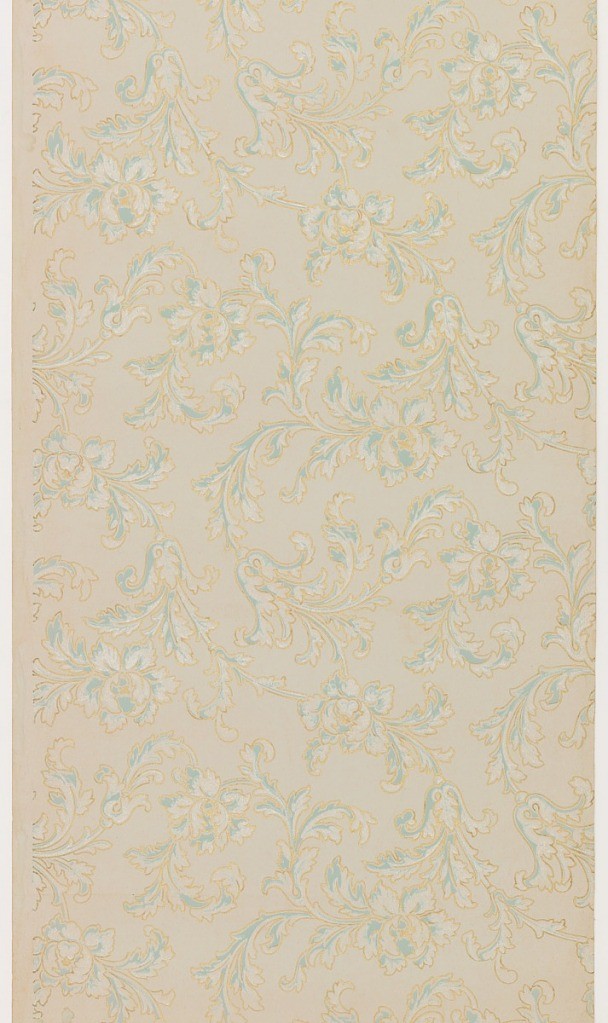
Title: Ceiling paper
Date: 1905–1915
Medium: Machine-printed paper, liquid mica
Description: Pattern of vining and scrolling acanthus leaves, printed in blue and white with a metallic gold outline. Printed on a tan ground.